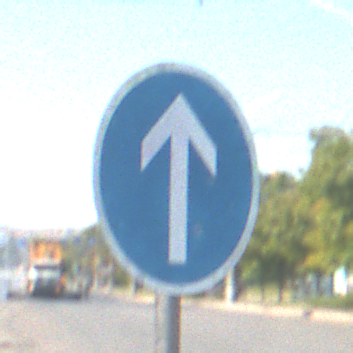
Verkehrszeichen: VorgeschriebeneFahrtrichtungGeradeaus
Umgebung: Outdoor, Urban
Tageszeit: Midday
Wetter: Clear
Licht: Natural
Jahreszeit: NotSpecified
Kontrast: HighContrast